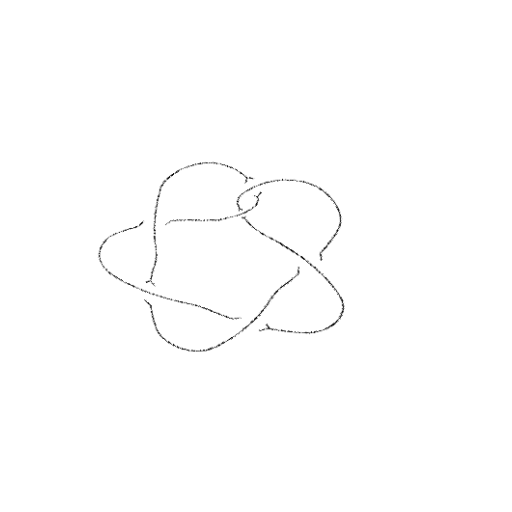
Crossing number: 6